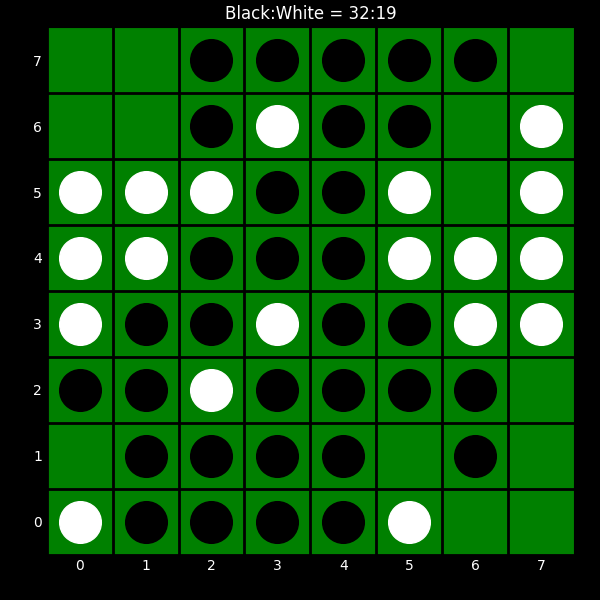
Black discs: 32
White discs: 19